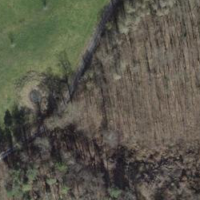
EUNIS habitat code: 41
Species observed at this site:
Prunus spinosa